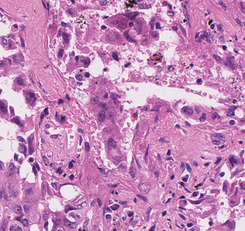
Tumor epithelial tissue: yes
Tumor-associated stroma tissue: yes
Normal tissue: no